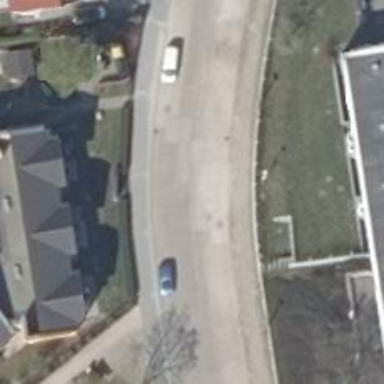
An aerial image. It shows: Residential road with sidewalks on both sides.